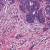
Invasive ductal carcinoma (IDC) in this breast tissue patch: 0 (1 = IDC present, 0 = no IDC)